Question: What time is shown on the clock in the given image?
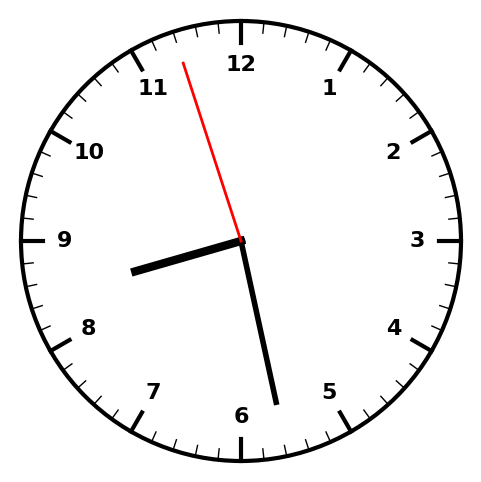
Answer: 08:27:57